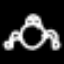
Label: frog